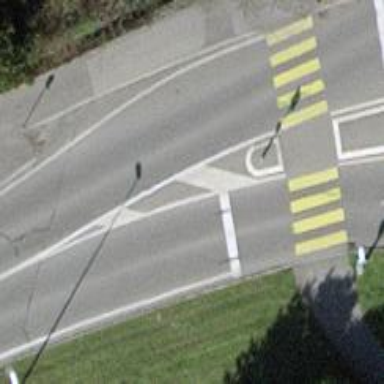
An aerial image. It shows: Road with traffic signals.